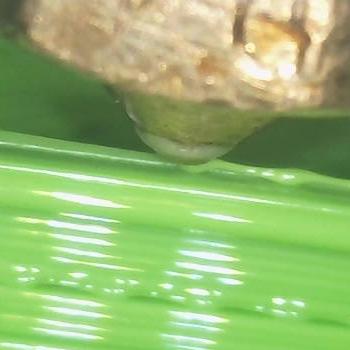
Flow rate: 33%